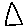
Label: triangle